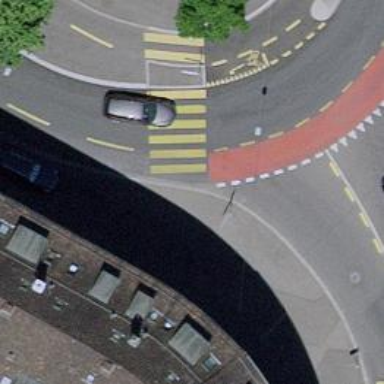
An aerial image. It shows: Kerb barrier.